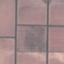
Land use / land cover: AnnualCrop